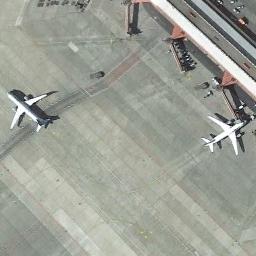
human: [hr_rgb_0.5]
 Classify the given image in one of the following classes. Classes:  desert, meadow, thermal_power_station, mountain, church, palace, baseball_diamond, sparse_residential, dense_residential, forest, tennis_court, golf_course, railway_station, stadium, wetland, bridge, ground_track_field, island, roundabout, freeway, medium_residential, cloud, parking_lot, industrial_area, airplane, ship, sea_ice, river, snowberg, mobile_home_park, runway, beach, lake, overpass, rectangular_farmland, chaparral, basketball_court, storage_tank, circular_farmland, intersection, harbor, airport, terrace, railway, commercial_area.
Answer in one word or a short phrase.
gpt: airplane